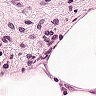
Metastatic tissue present: no